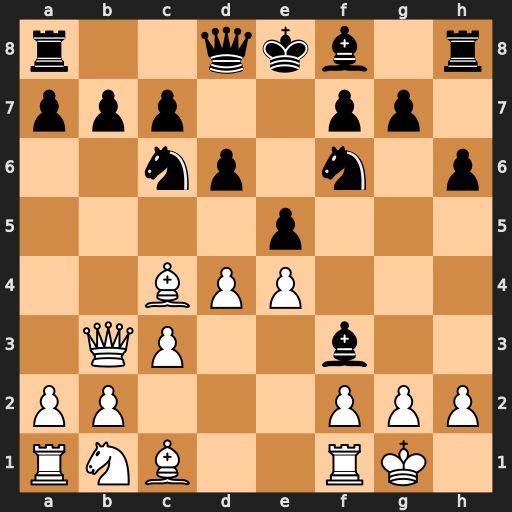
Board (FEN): r2qkb1r/ppp2pp1/2np1n1p/4p3/2BPP3/1QP2b2/PP3PPP/RNB2RK1
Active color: w
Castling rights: kq
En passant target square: -
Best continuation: Bxf7+ Kd7 Qe6#